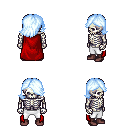
a pixel art fantasy rpg character, male body template, skeleton, red cape, white pants, white cyan swoop hairstyle, maroon shoes, four views (front, back, left, right), 2x2 character sprite sheet, small pixel art, hard edges, no anti-aliasing